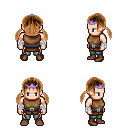
a pixel art fantasy rpg character, male body template, human, light skin, leather chest armor, teal pants, brown twin-tailed hairstyle, purple tiara, white cloth bandages, brown shoes, four views (front, back, left, right), 2x2 character sprite sheet, small pixel art, hard edges, no anti-aliasing